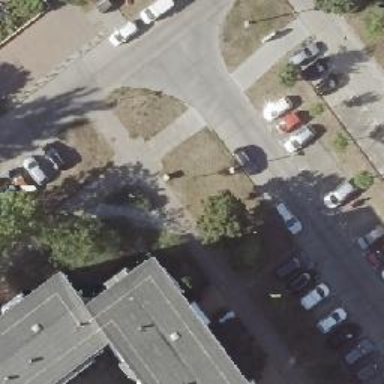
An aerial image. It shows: Footway made of concrete plates.